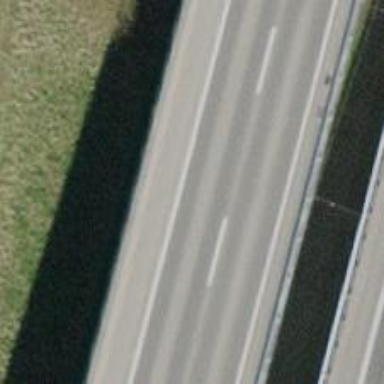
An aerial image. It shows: Sidewalk footway on asphalt bridge.